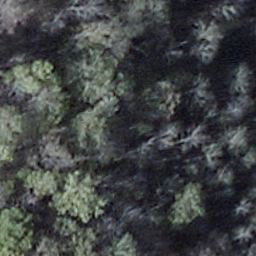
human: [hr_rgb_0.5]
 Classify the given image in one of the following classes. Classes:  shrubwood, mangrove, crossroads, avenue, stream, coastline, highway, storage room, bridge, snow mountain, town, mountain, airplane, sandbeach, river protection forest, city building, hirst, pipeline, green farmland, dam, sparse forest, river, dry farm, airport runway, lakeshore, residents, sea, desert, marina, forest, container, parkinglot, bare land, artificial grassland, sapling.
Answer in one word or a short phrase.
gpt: shrubwood